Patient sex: M
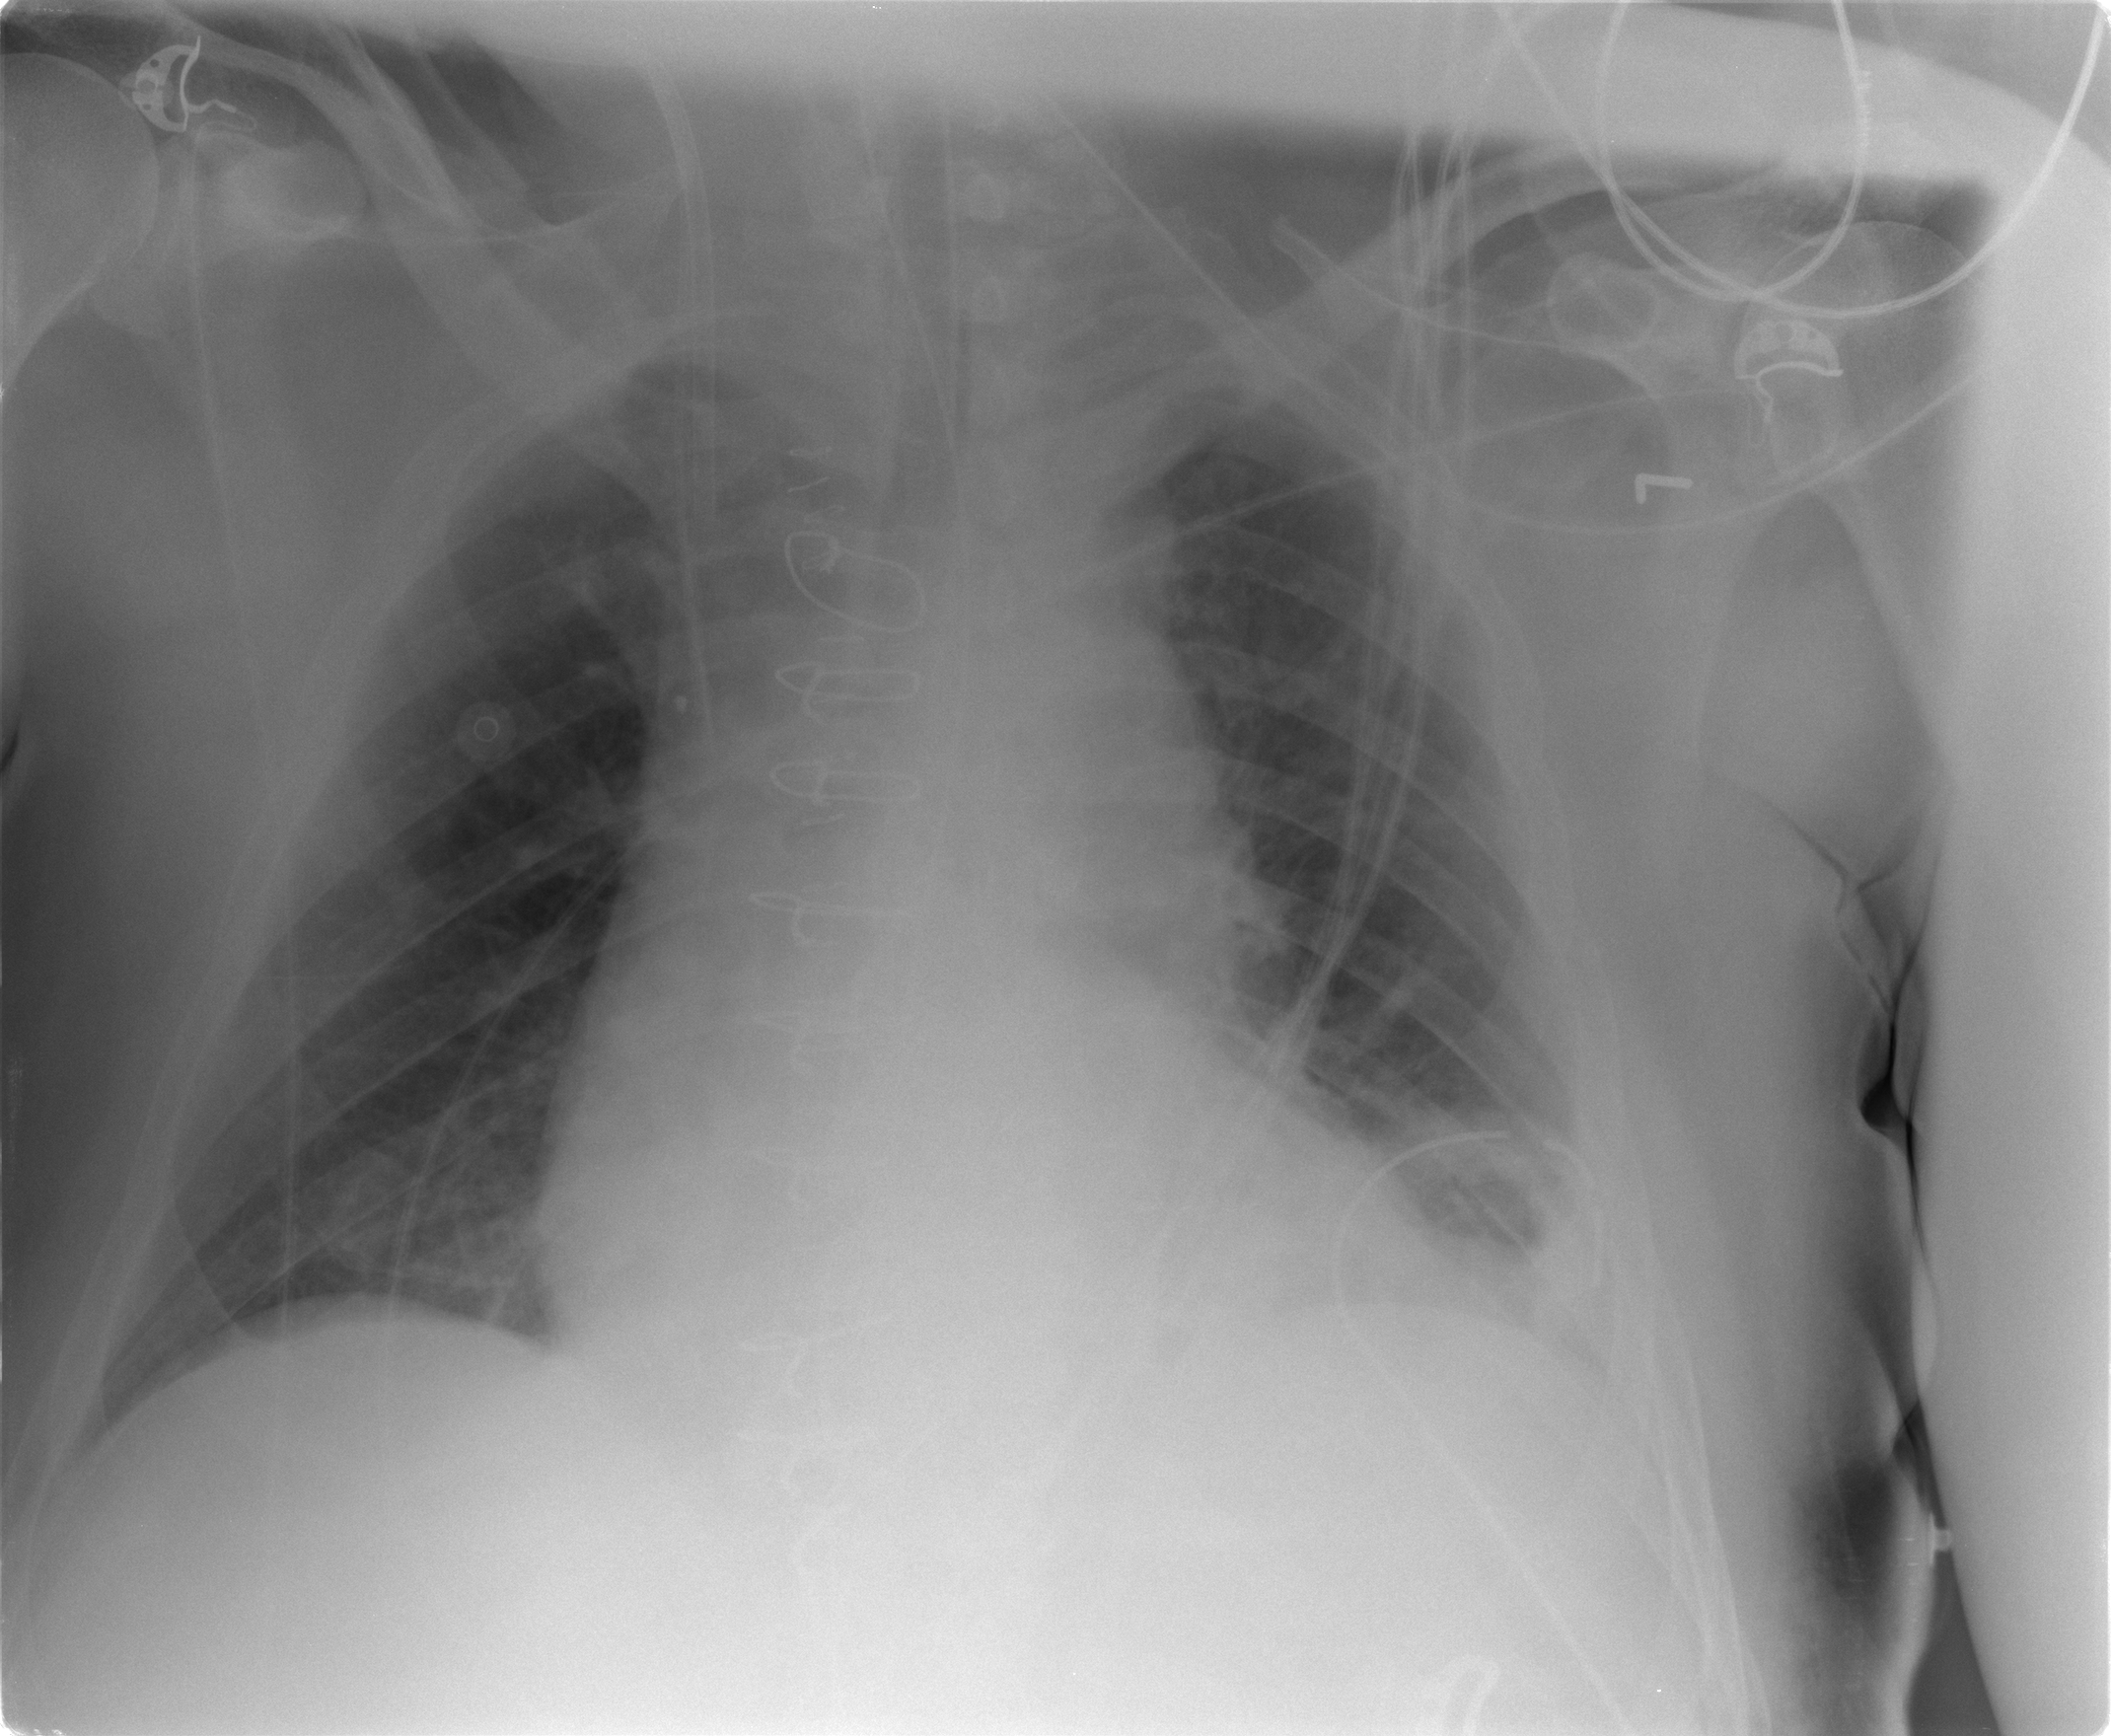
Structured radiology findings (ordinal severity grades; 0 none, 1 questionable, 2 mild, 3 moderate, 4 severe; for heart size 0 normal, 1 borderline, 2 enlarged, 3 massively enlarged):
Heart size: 0
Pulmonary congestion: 2
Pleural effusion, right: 0
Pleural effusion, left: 2
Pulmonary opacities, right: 0
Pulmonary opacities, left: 0
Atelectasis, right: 0
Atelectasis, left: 2